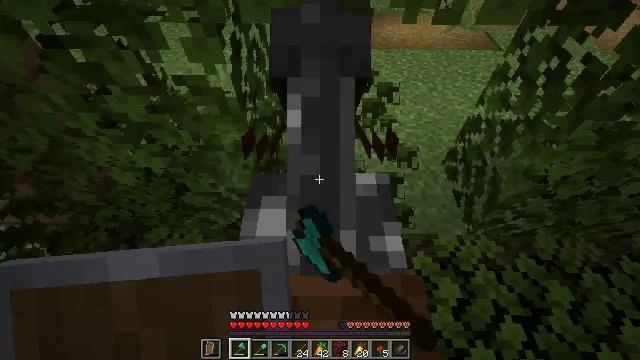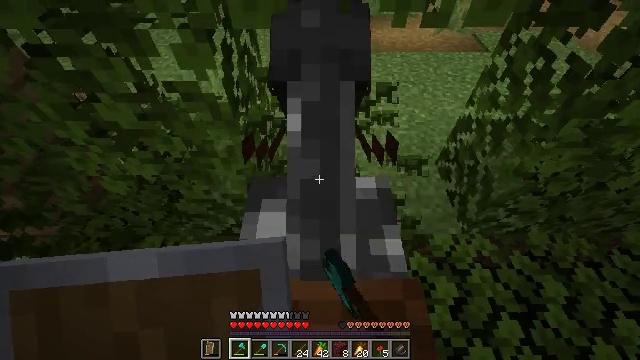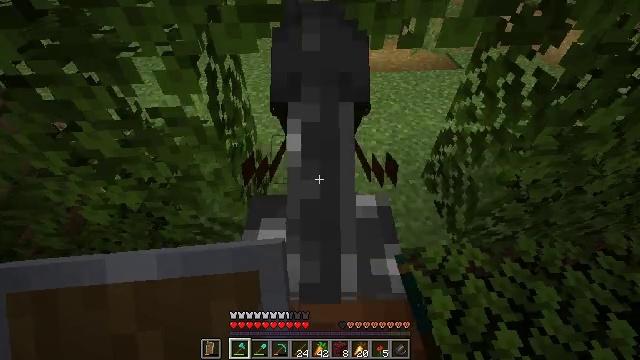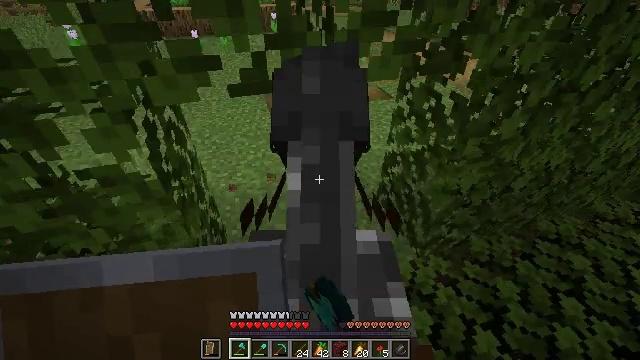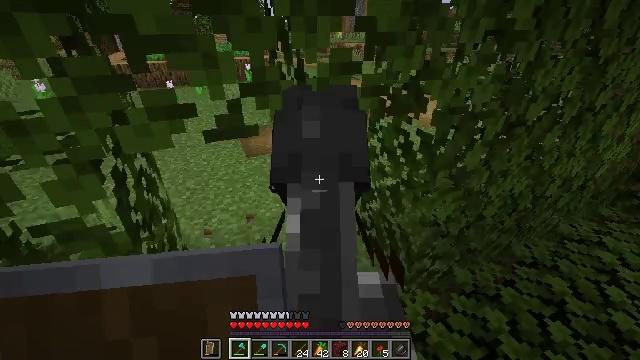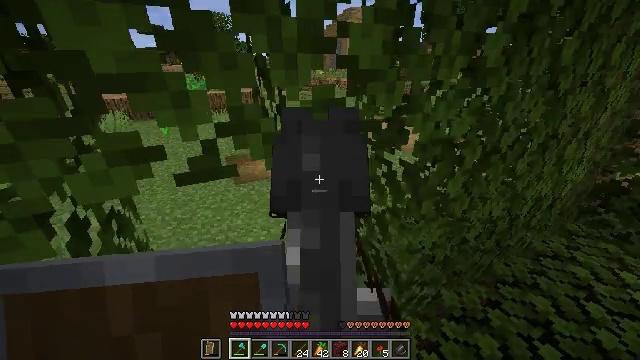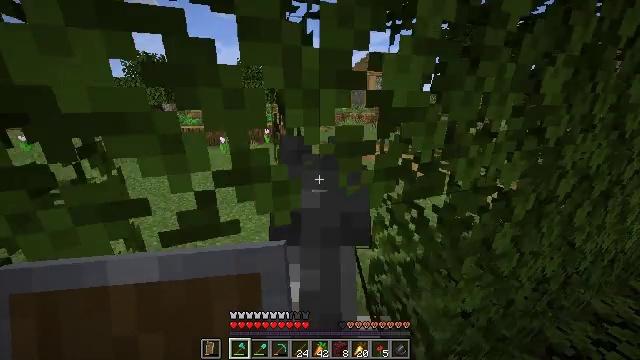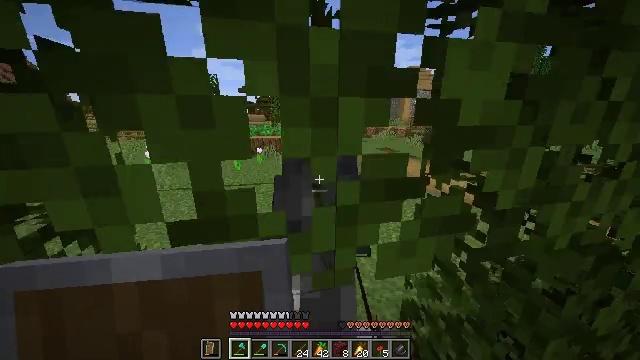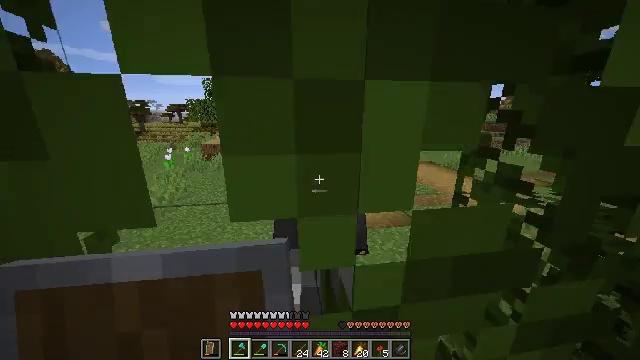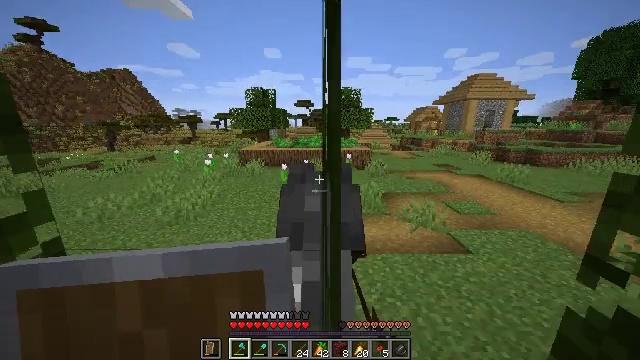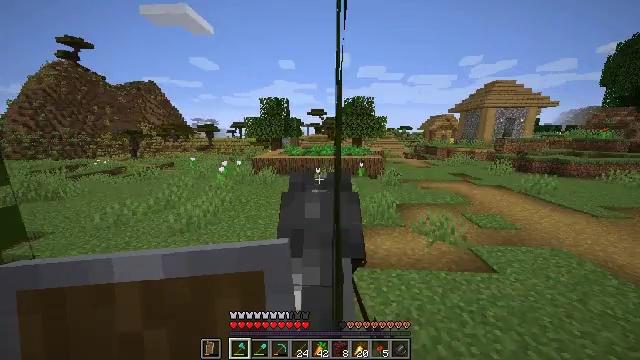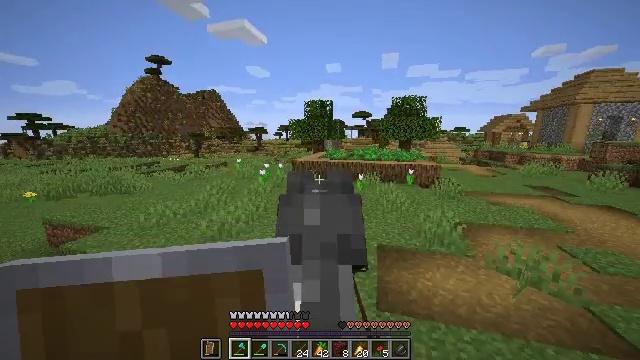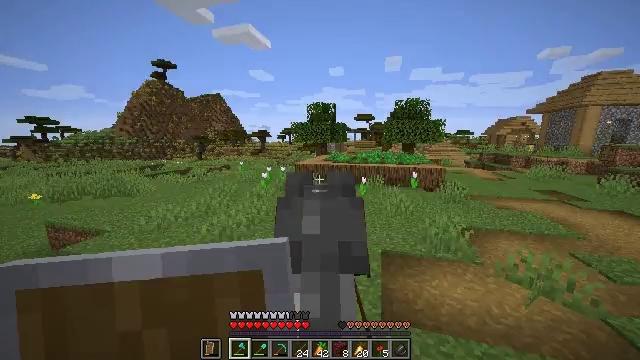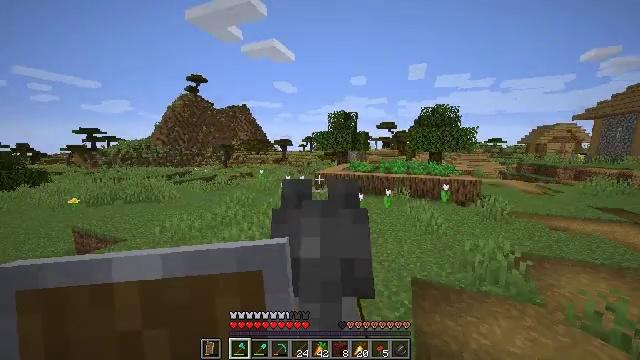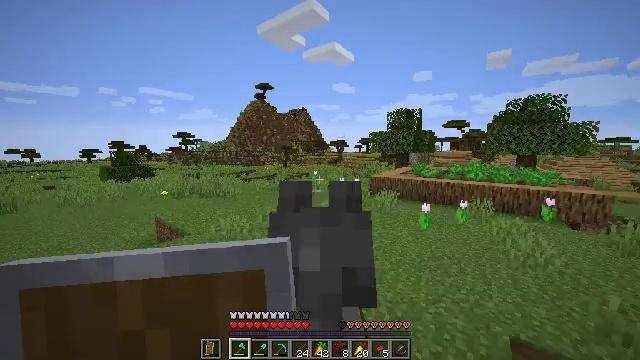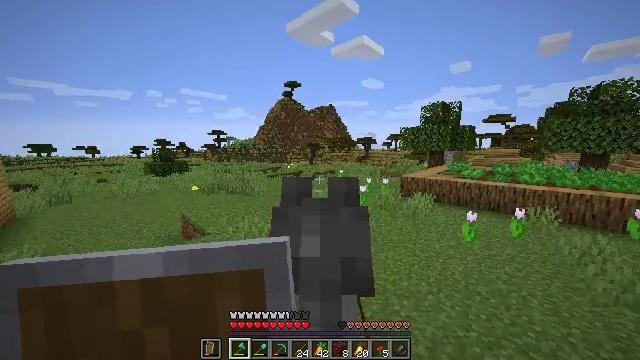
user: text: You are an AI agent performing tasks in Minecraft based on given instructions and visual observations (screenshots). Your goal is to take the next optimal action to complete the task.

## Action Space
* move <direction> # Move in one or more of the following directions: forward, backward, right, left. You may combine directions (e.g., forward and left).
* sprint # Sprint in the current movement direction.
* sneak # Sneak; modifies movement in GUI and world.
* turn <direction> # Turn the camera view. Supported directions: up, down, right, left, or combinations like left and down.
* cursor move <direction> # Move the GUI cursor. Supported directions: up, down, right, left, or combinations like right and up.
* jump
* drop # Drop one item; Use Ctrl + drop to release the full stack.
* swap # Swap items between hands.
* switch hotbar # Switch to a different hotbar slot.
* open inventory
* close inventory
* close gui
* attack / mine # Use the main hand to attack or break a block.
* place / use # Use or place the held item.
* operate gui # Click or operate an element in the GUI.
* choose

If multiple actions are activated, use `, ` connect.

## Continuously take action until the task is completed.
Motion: motion action
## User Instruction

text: Break the brewing stand to collect it.
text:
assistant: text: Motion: turn right, attack / mine
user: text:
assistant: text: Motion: turn right and up, attack / mine
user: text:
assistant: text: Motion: turn right and up, attack / mine
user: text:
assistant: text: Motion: move forward, sprint, turn right and up
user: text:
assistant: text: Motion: move forward, sprint, turn up
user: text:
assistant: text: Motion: move forward, sprint, turn left and up
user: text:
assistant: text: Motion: move forward, sprint, turn left and up
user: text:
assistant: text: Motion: move forward, sprint, turn left
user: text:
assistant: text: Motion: move forward, sprint, turn left and up
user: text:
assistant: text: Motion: move forward, sprint, turn left and up
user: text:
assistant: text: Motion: move forward, sprint, turn left
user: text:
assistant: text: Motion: move forward, sprint, turn left
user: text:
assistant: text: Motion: move forward, sprint, turn left and up
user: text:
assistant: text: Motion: move forward, sprint, turn left
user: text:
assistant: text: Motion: move forward, sprint, turn left
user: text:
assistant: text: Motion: move forward, sprint
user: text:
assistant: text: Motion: move forward, sprint
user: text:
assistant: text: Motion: move forward, sprint, turn left and down
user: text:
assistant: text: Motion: move forward, sprint, turn left and down
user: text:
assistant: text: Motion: move forward, sprint, turn left
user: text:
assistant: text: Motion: move forward, sprint
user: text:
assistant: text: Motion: move forward, sprint
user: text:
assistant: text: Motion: move forward, sprint
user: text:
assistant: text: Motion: move forward, sprint
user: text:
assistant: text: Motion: move forward, sprint
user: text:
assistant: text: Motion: move forward, sprint, turn left
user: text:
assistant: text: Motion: move forward, sprint, turn left
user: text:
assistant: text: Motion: move forward, sprint, turn left
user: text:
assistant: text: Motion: move forward, sprint
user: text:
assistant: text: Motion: move forward, sprint